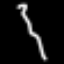
Label: squiggle